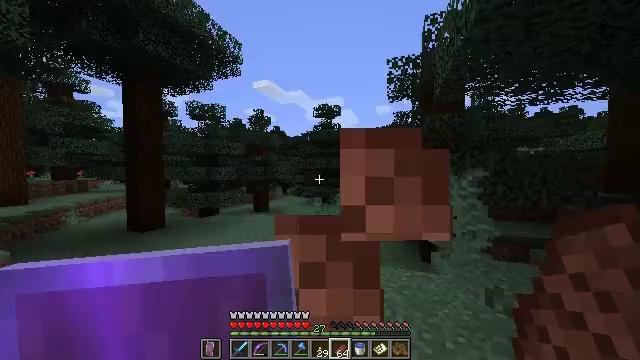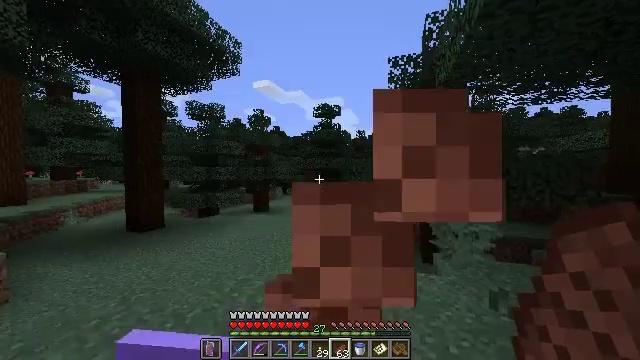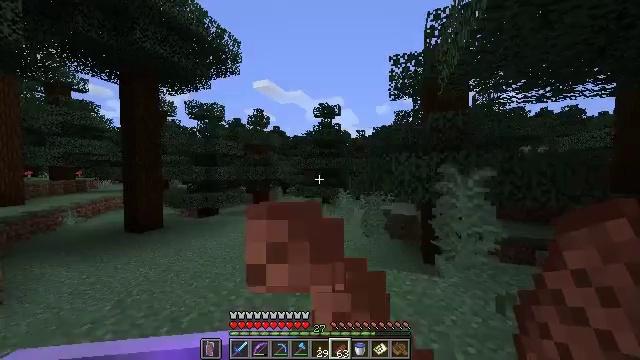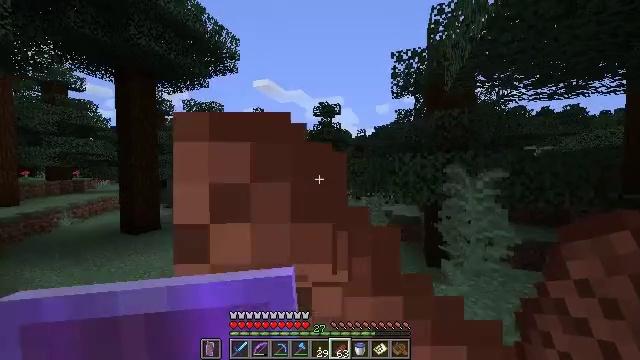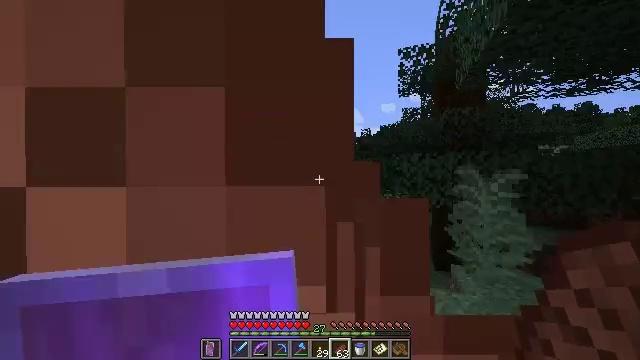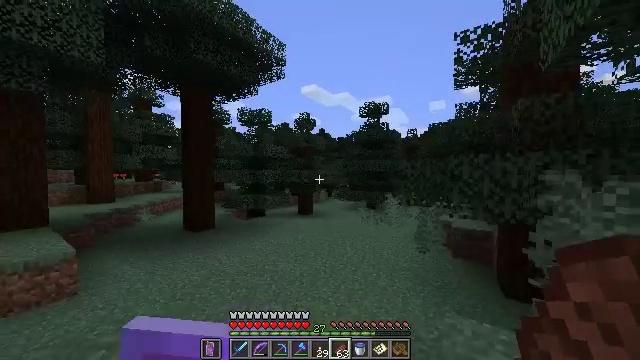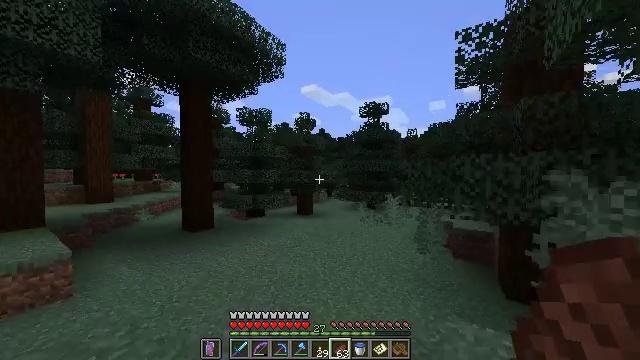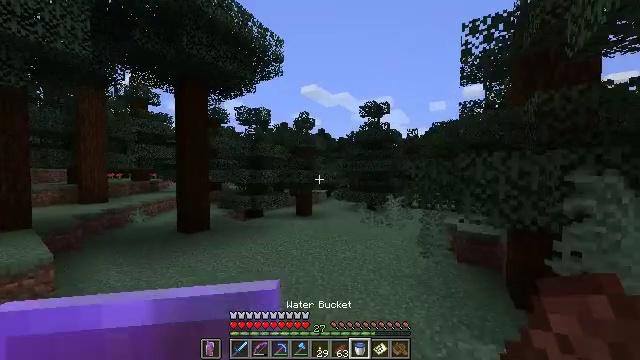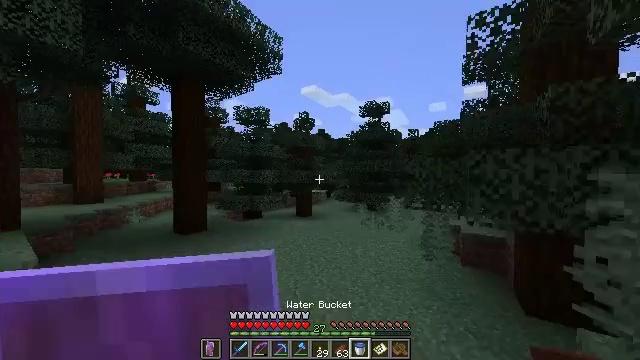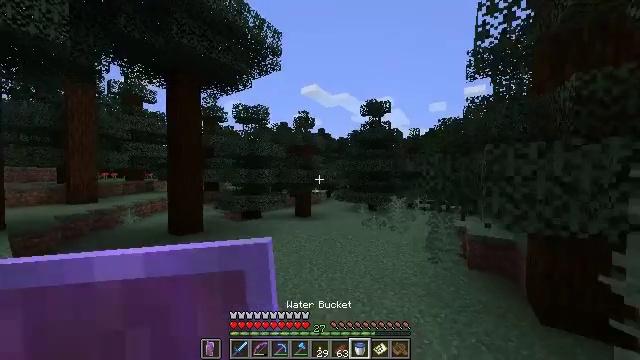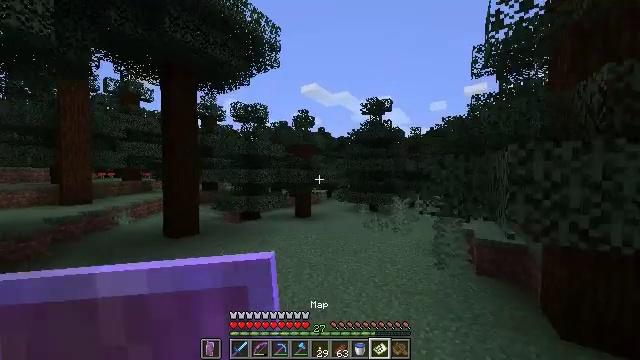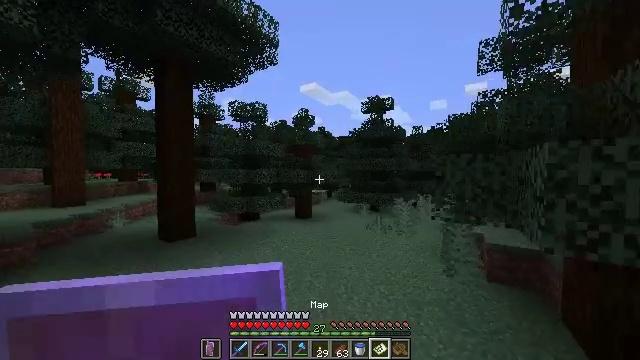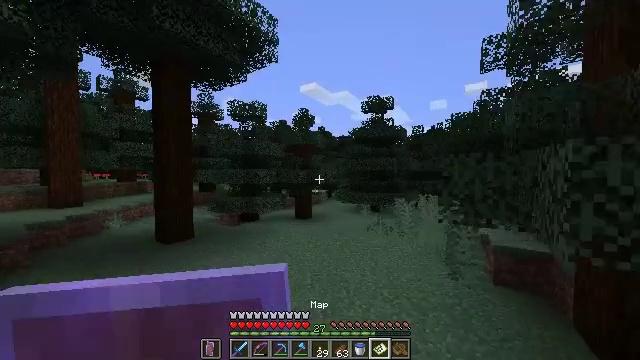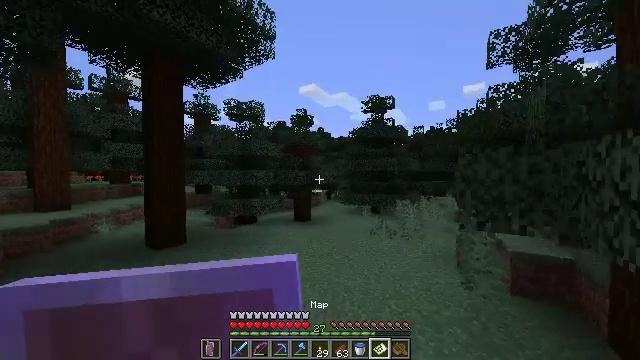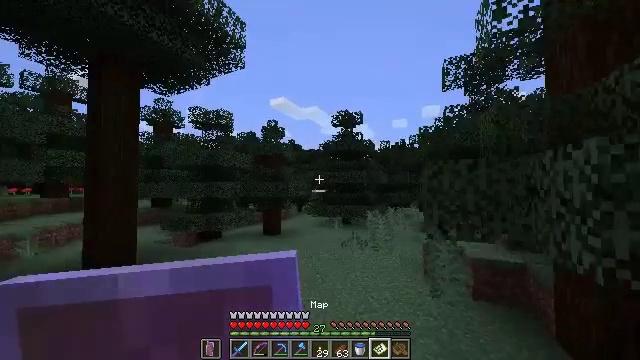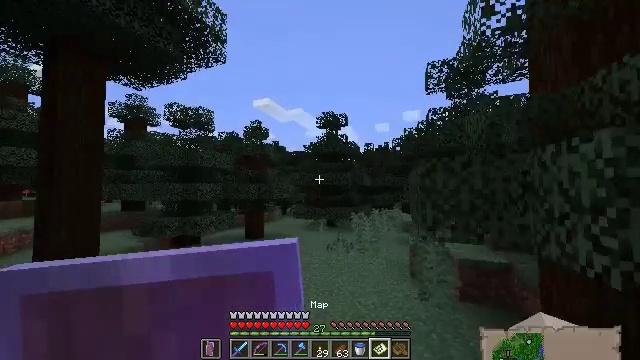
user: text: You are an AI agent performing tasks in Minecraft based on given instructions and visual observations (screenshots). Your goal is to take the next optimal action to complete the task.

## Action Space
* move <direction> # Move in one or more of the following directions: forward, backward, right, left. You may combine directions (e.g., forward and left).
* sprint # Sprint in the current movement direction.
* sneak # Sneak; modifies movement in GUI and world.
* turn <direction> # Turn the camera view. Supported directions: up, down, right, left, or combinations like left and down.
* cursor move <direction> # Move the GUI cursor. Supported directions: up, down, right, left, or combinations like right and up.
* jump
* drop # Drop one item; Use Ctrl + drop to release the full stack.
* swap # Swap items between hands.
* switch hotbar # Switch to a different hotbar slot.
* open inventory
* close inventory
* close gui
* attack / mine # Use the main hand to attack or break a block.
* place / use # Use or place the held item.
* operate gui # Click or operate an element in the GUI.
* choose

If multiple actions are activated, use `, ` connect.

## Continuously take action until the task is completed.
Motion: motion action
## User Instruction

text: Drop spruce leaves.
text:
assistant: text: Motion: move forward, use / place
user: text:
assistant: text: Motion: move forward, use / place
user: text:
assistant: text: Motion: move forward, use / place
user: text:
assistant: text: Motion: move forward, turn left, use / place
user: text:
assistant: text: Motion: move forward, turn left, use / place
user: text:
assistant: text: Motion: move forward
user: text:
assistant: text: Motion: move forward
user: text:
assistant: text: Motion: move forward
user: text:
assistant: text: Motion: move forward
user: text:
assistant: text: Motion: move forward
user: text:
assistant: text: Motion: move forward
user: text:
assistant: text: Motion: move forward
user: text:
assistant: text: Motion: move forward
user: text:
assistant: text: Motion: move forward, turn right and up
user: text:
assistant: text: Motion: move forward, sprint, turn right
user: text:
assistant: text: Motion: move forward, sprint, turn right
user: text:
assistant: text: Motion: move forward, sprint
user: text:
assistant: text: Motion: move forward
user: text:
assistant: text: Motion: move forward
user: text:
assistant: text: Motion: move forward
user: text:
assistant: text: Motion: move forward
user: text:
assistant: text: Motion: move forward, turn right
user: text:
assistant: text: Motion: move forward
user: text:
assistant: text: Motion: move forward, turn right
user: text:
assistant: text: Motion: move forward
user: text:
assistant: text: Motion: move forward, sprint
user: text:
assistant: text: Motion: move forward, sprint
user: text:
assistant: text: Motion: move forward
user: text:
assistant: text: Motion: move forward
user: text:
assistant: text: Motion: move forward